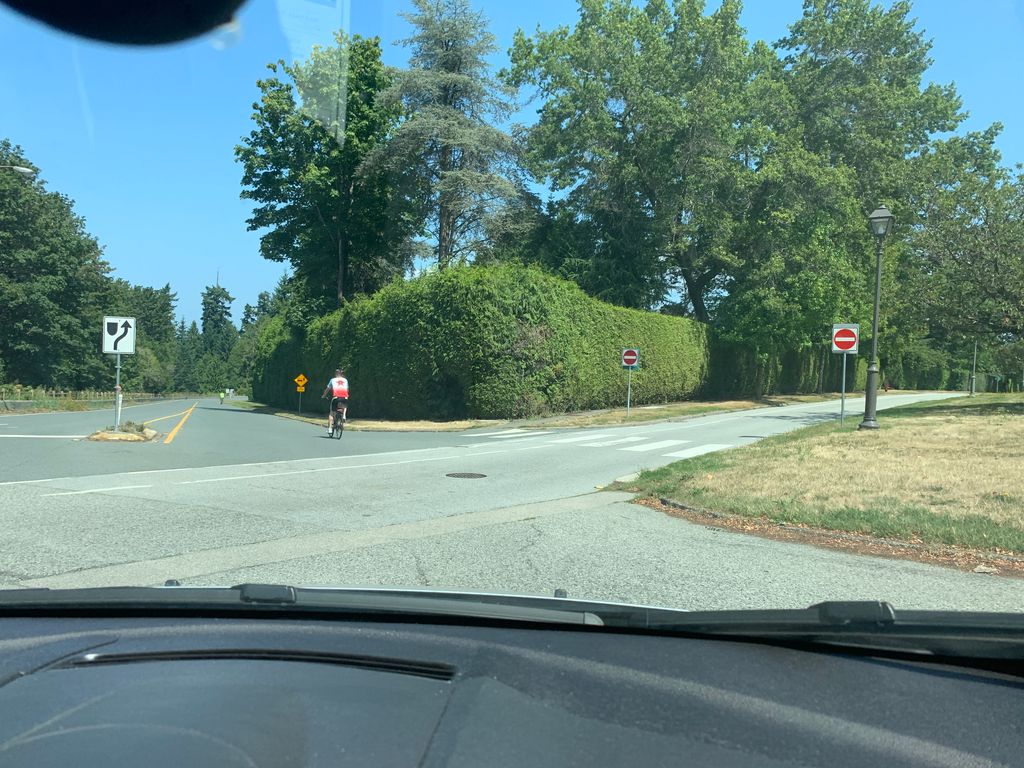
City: vancouver